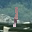
Label: 1